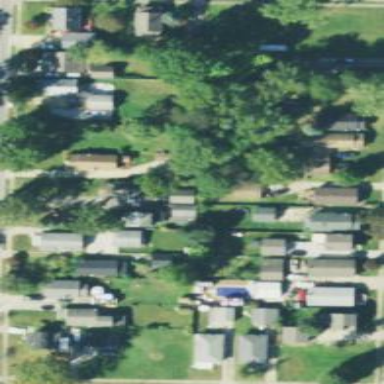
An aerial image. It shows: Residential area consisting of single-family homes.